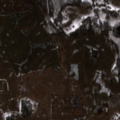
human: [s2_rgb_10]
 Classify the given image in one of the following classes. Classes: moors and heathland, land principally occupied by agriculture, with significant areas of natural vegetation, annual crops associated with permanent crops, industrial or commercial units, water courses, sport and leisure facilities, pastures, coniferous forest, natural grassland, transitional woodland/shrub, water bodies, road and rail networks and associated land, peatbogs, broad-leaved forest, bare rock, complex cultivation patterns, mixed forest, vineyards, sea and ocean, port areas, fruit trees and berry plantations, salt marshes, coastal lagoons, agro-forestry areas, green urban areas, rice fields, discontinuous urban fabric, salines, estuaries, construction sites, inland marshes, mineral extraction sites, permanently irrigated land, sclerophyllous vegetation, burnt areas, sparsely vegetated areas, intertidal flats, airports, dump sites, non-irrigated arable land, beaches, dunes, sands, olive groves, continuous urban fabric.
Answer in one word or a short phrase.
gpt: non-irrigated arable land, pastures, land principally occupied by agriculture, with significant areas of natural vegetation, broad-leaved forest